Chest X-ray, PA view. Patient: 38 years old, sex F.
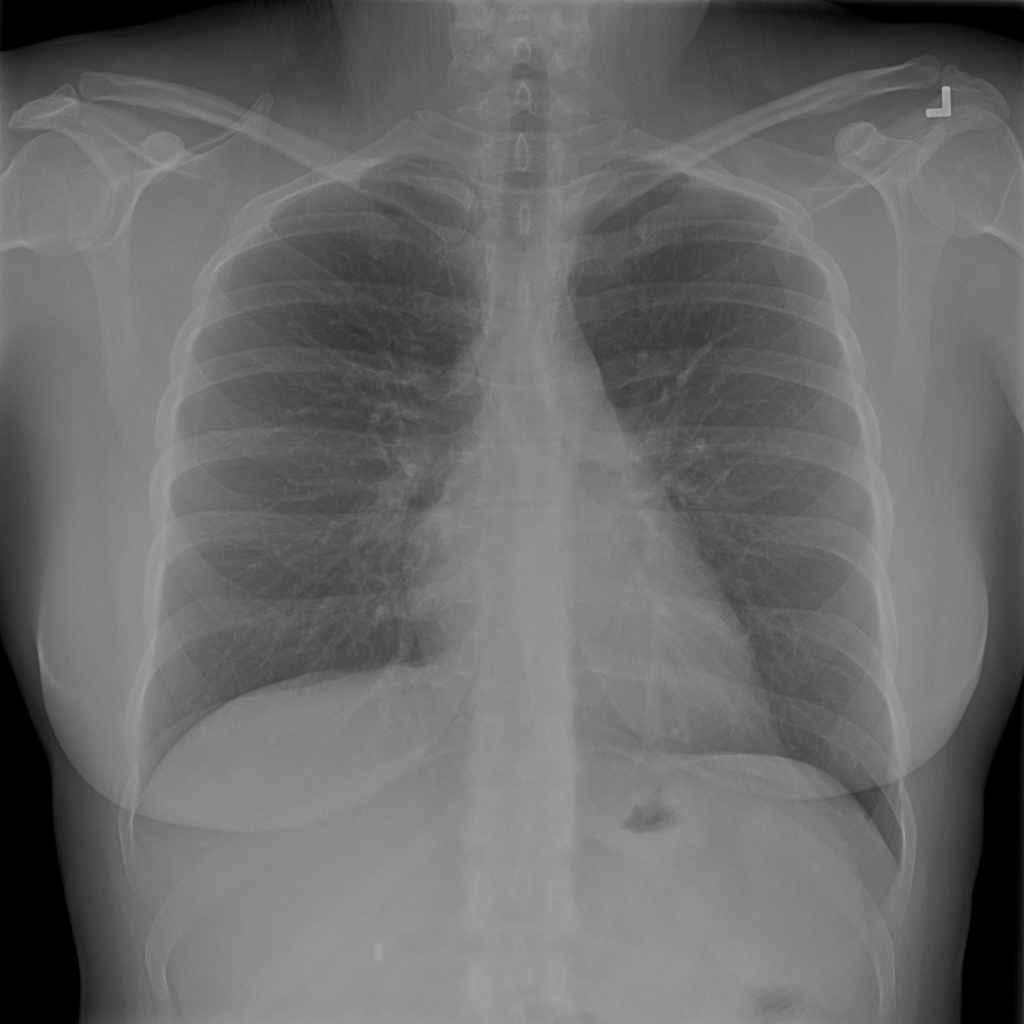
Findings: No Finding